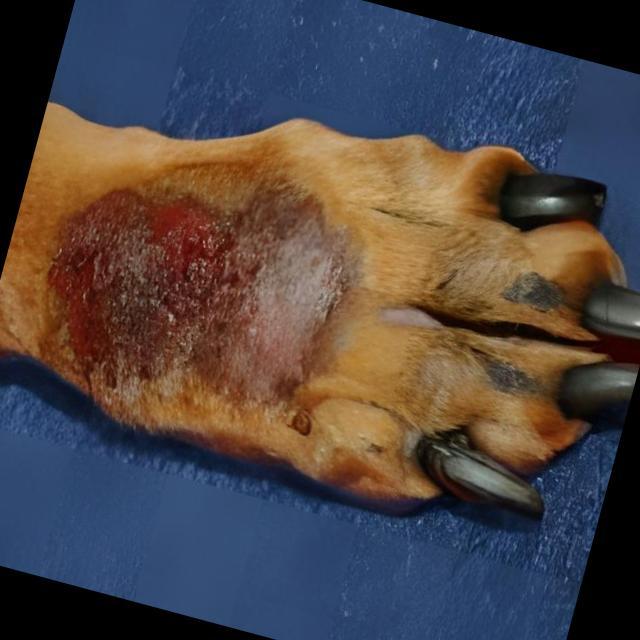
Canine dermatitis — inflammation of the skin presenting with erythema, pruritus, papules, and excoriation. May be allergic, contact, or atopic in origin.